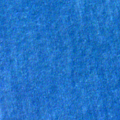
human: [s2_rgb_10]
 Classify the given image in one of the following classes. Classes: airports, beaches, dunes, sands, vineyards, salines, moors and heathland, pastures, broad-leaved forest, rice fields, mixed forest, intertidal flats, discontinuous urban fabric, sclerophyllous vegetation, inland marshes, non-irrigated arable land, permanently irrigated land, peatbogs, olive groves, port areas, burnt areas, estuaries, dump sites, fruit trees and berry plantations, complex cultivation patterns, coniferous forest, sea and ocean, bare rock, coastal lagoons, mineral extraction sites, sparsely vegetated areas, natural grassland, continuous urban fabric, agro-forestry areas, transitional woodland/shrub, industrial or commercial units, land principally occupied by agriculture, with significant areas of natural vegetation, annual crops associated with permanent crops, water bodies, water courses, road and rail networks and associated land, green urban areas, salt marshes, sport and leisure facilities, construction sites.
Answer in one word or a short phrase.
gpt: sea and ocean